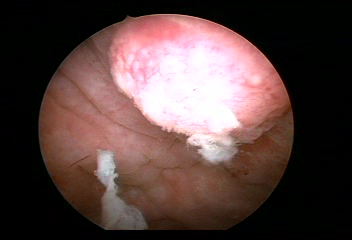
Modality: WLC
Class: Malignant
Subclass: HighGradePapillary
Lesion: L1
Stage: T1
Morphology: Papillary
Bladder cancer association: Yes
Annotated structures: Tumor